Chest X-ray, AP view. Patient: 56 years old, sex M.
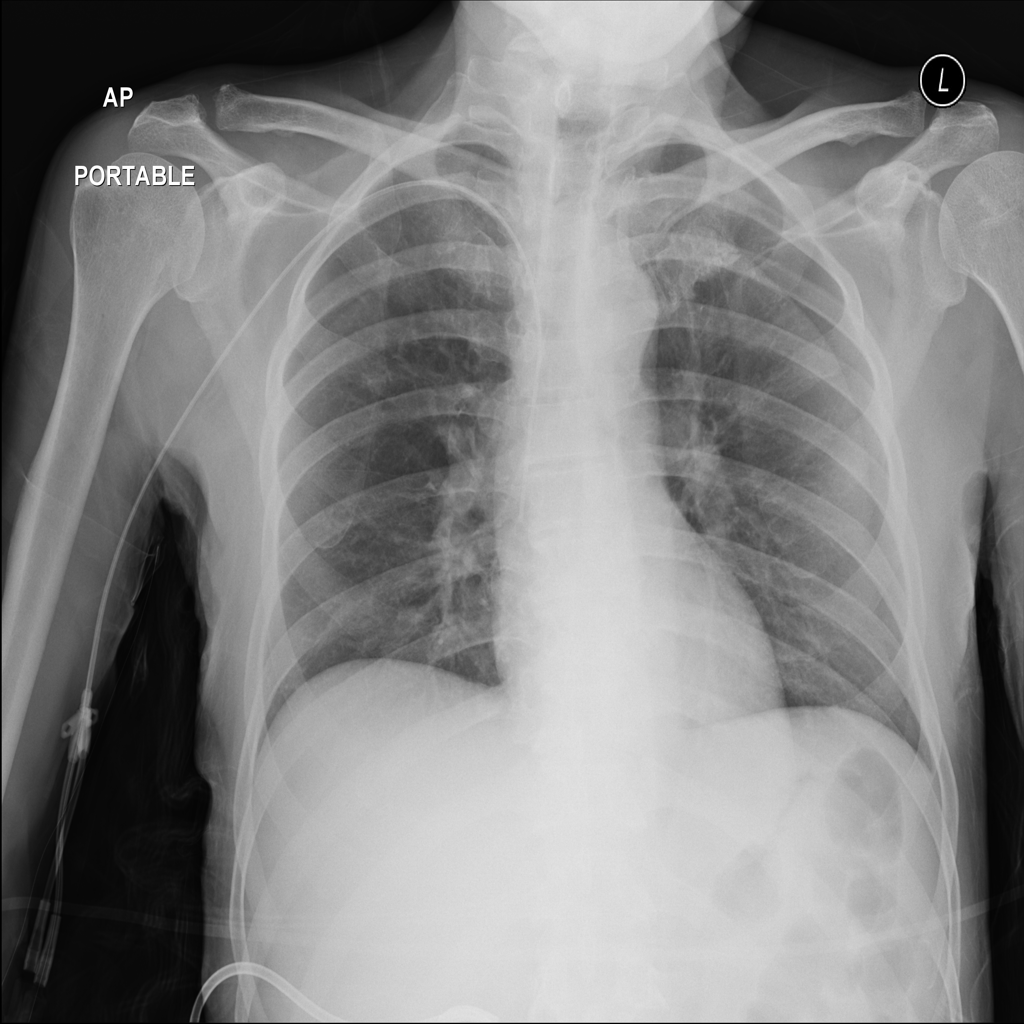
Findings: No Finding